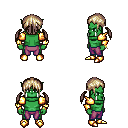
a pixel art fantasy rpg character, male body template, orc, green skin, gold arm armor, magenta pants, white blonde twin-tailed hairstyle, bracelets, gold boots, four views (front, back, left, right), 2x2 character sprite sheet, small pixel art, hard edges, no anti-aliasing